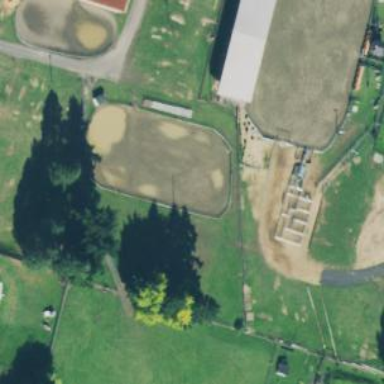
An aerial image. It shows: Equestrian pitch surrounded by fence.